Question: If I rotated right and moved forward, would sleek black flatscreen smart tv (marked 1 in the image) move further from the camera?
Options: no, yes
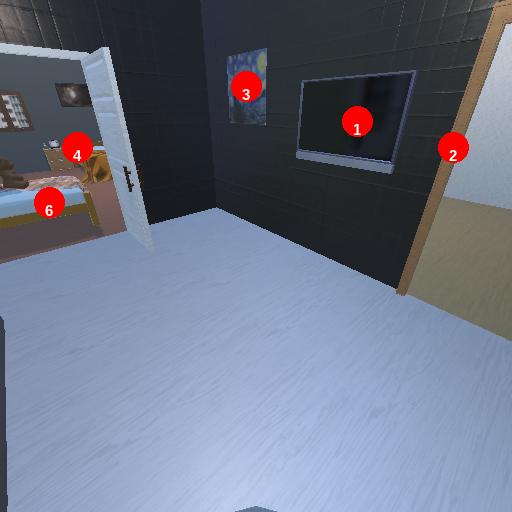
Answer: no